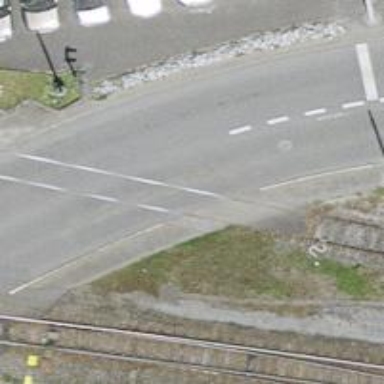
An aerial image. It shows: Single-track spur railway line.